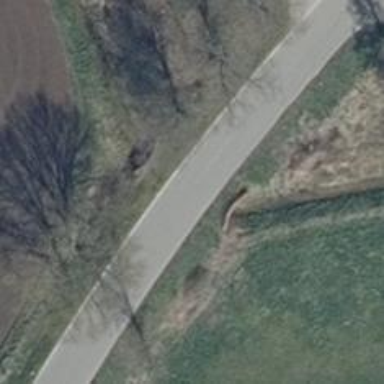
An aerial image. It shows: Tertiary road with asphalt surface.